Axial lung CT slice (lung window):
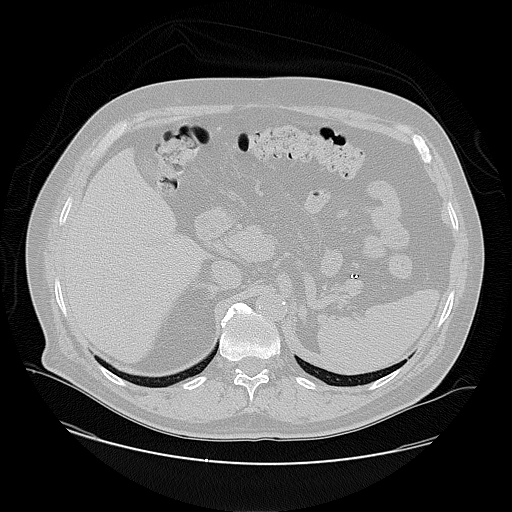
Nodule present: no